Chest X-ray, AP view. Patient: 28 years old, sex M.
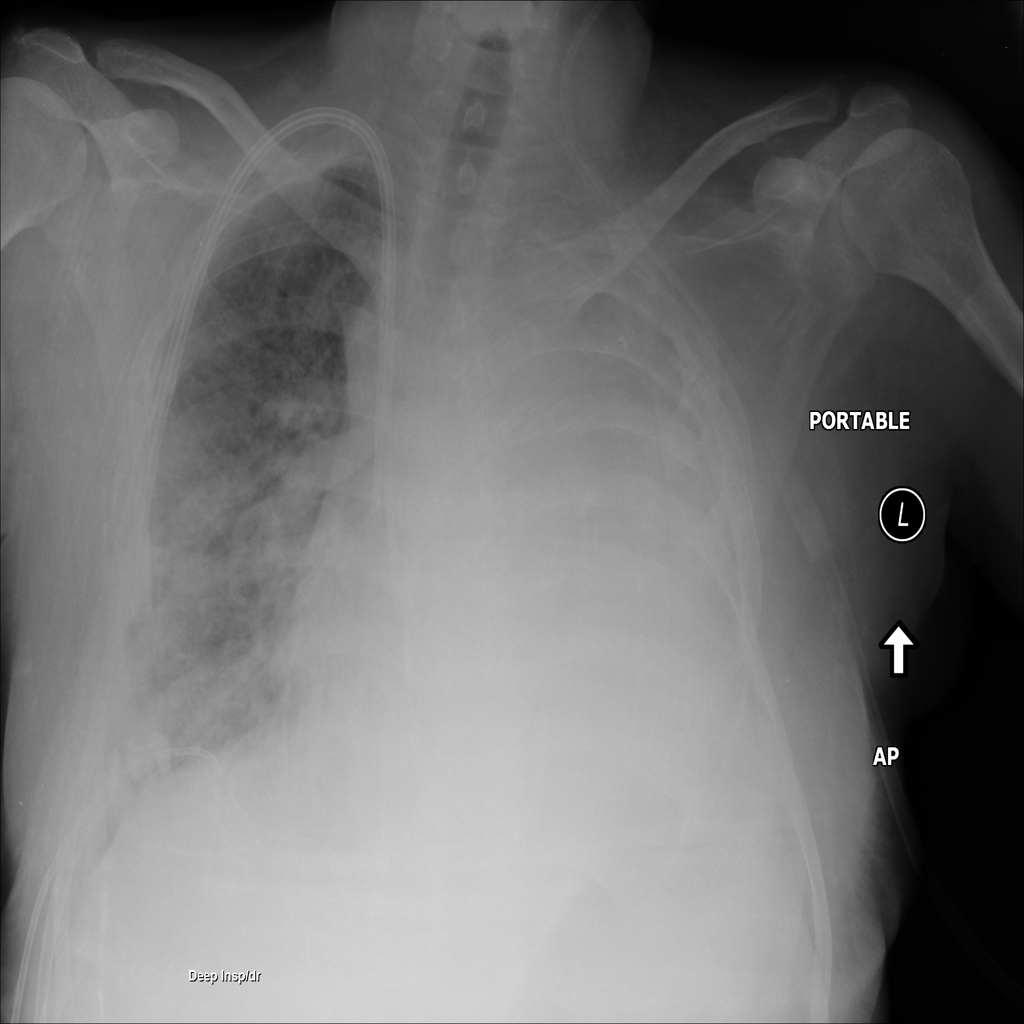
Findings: Edema, Effusion, Infiltration, Pneumonia